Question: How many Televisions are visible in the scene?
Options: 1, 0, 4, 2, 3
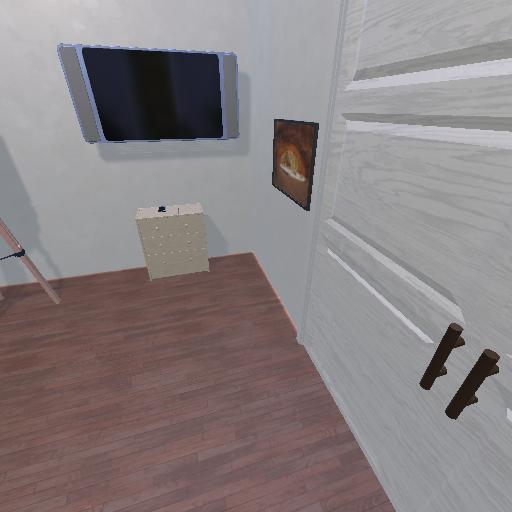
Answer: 1